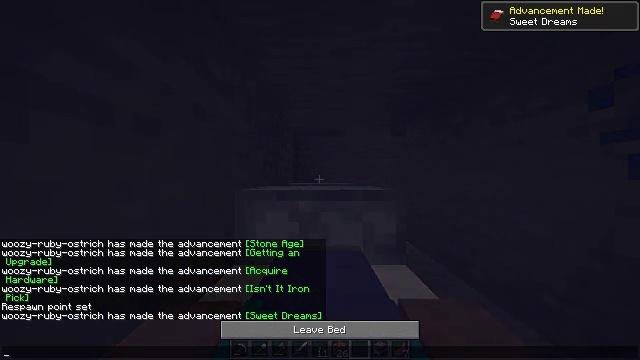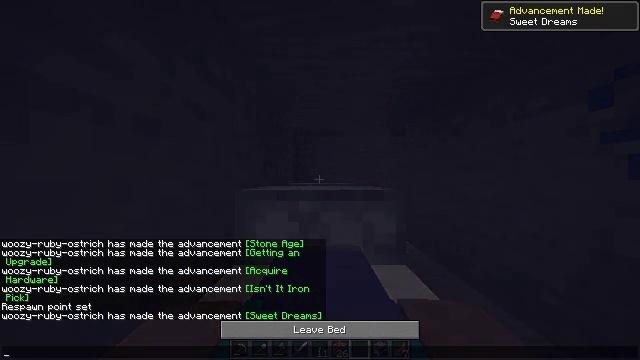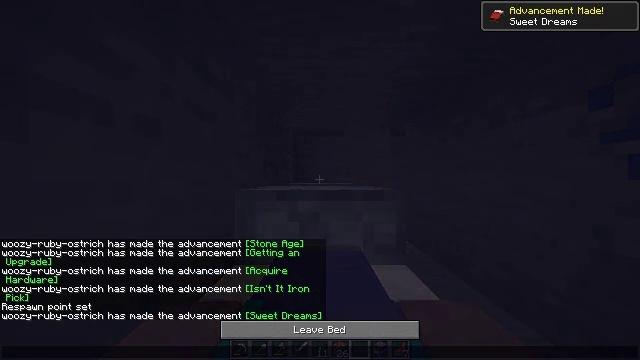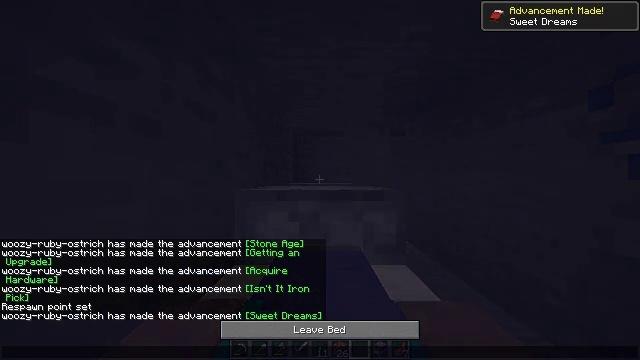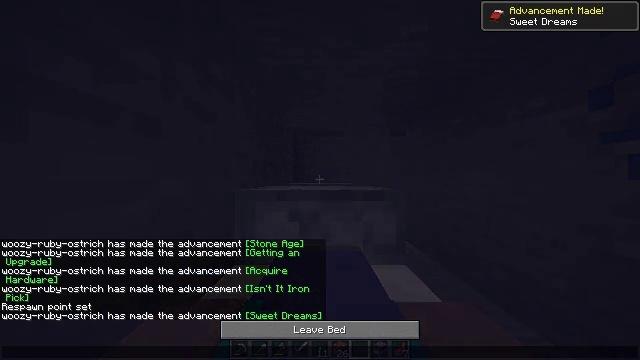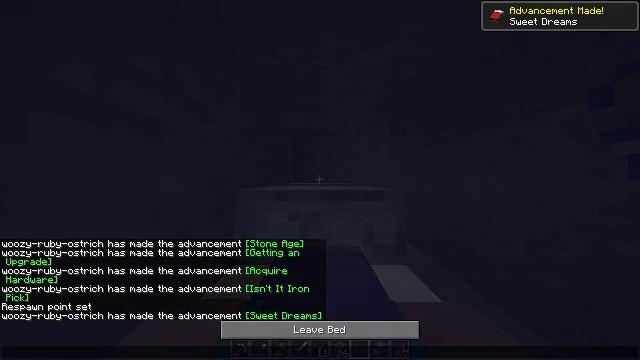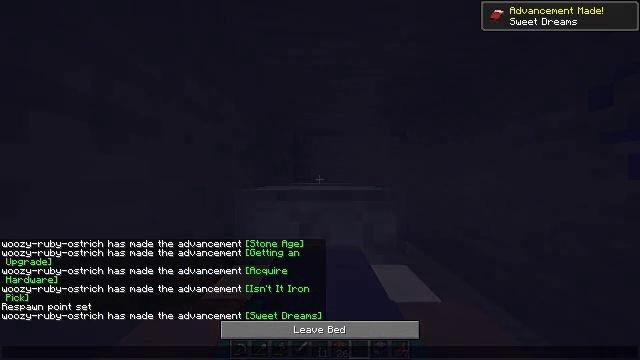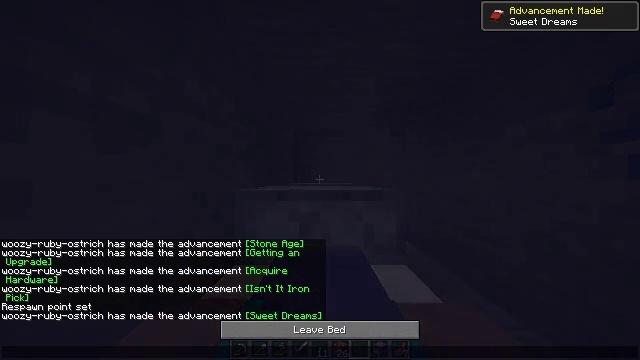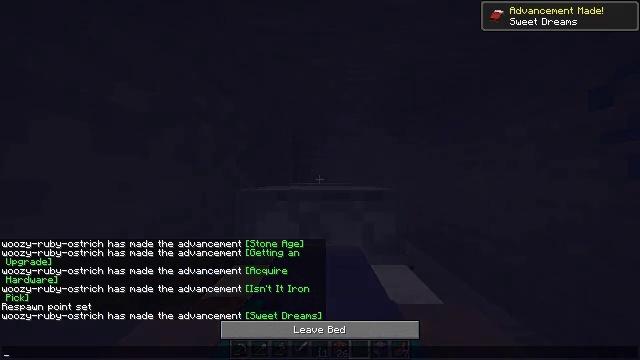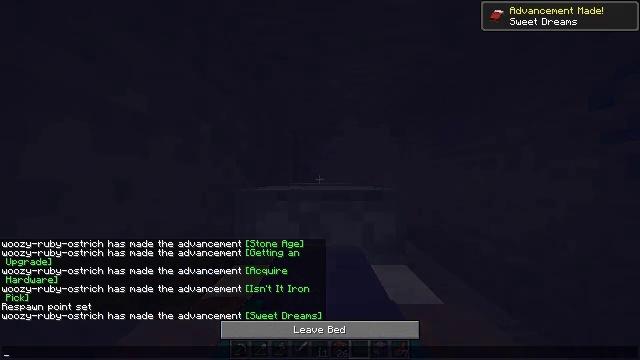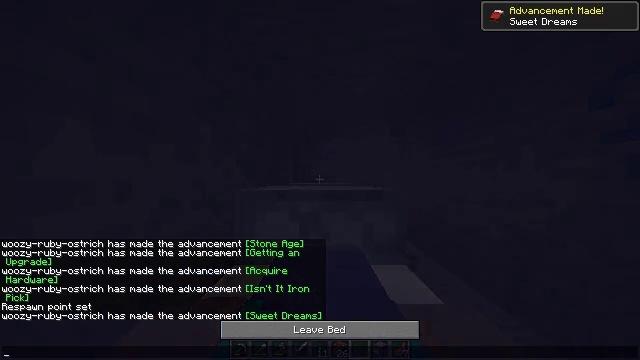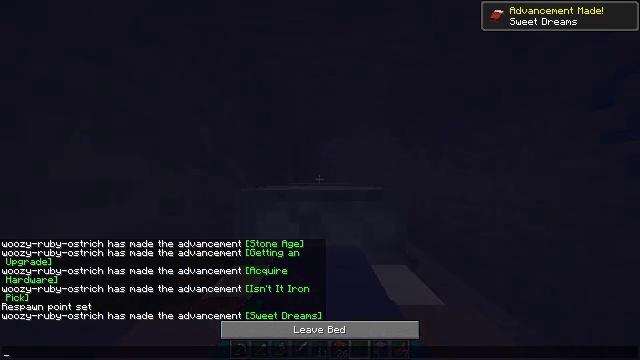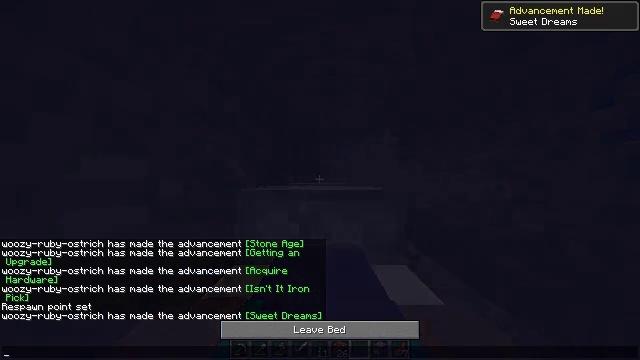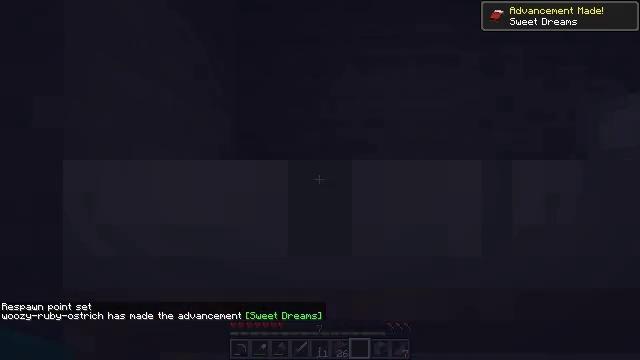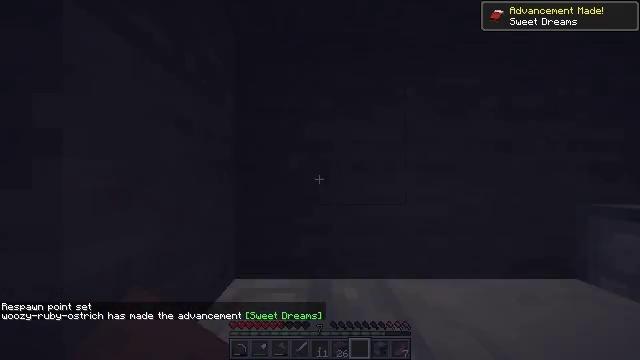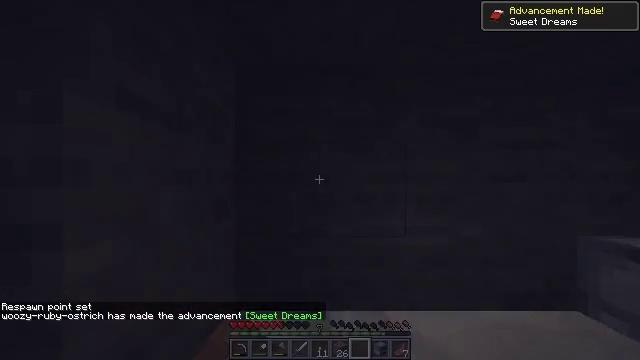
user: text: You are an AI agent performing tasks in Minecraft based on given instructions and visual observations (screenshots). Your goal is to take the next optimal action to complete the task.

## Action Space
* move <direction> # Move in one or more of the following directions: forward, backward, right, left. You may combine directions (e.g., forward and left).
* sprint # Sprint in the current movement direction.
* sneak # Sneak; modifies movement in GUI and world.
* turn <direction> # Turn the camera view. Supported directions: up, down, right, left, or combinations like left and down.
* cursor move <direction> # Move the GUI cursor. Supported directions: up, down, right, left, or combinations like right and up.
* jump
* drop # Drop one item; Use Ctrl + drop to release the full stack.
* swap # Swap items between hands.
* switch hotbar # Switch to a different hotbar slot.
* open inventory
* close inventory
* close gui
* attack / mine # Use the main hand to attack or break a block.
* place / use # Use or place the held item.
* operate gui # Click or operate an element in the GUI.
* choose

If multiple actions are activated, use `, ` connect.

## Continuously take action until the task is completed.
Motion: motion action
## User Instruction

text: Drop a pumpkin.
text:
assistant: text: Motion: no_op
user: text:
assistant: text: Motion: no_op
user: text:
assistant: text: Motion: no_op
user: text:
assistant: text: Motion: no_op
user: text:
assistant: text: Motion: no_op
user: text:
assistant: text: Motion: no_op
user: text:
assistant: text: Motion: no_op
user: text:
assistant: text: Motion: no_op
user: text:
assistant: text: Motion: no_op
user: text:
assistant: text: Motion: no_op
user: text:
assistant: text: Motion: no_op
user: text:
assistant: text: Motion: no_op
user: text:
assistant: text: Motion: no_op
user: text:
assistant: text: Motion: close gui
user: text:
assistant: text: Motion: no_op
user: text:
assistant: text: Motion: no_op
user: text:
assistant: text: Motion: no_op
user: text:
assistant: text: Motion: turn right and down
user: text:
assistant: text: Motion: turn right and down
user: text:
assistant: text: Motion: no_op
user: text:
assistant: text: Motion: no_op
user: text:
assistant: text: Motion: turn right and up
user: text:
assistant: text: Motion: no_op
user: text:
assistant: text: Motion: no_op
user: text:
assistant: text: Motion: turn right
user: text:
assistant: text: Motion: turn right
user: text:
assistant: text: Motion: turn right and down
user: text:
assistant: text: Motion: turn right and down
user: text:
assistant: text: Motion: turn right and down
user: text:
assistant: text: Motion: turn right and down